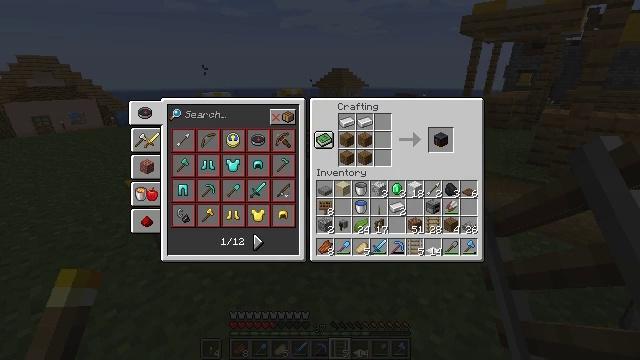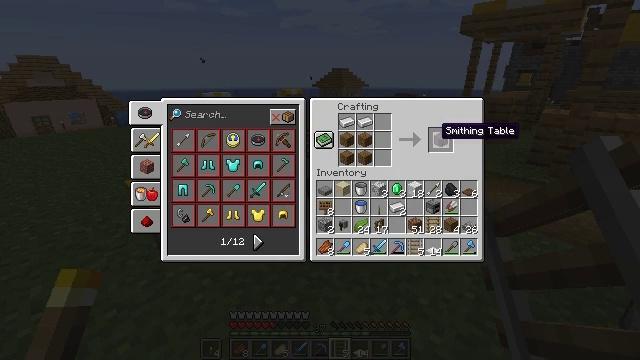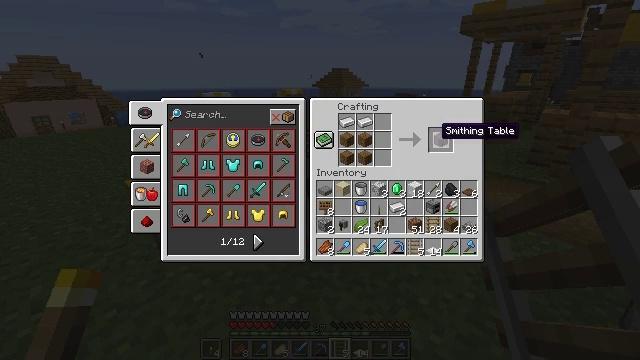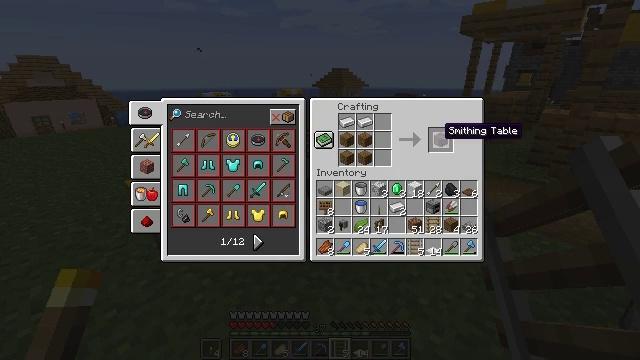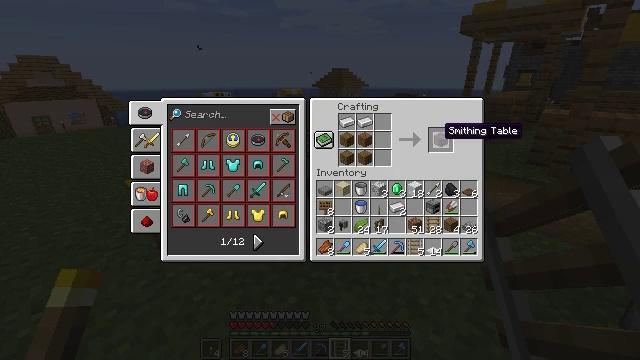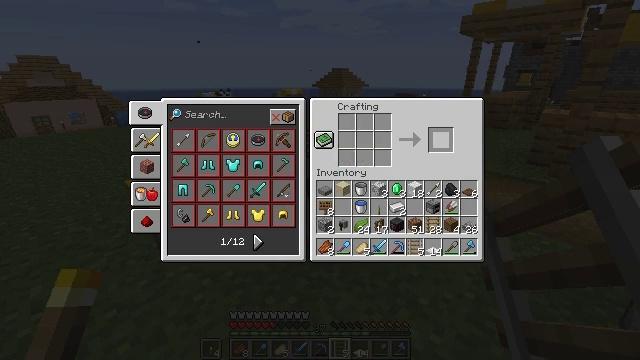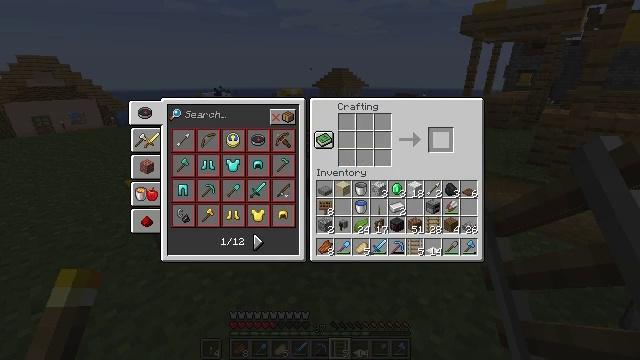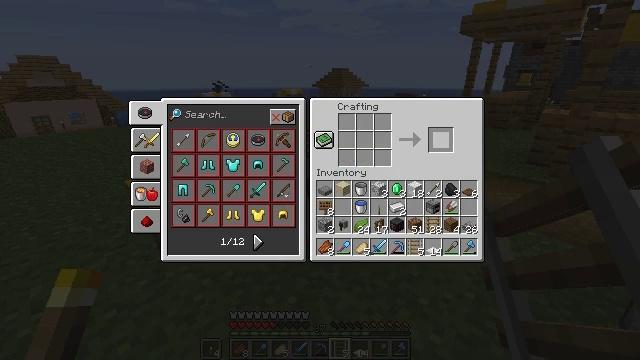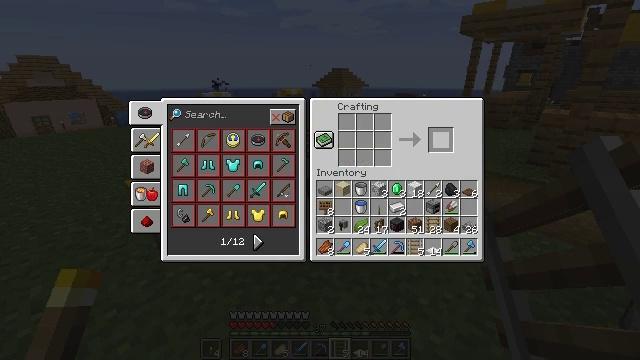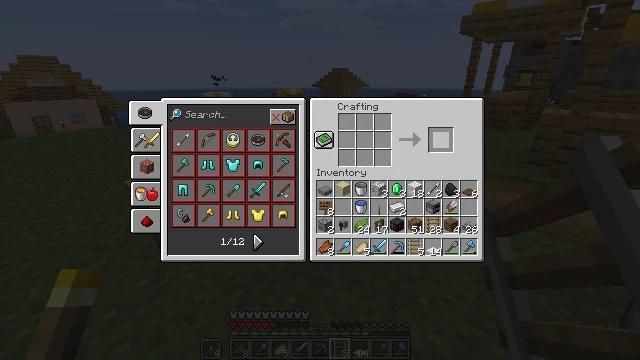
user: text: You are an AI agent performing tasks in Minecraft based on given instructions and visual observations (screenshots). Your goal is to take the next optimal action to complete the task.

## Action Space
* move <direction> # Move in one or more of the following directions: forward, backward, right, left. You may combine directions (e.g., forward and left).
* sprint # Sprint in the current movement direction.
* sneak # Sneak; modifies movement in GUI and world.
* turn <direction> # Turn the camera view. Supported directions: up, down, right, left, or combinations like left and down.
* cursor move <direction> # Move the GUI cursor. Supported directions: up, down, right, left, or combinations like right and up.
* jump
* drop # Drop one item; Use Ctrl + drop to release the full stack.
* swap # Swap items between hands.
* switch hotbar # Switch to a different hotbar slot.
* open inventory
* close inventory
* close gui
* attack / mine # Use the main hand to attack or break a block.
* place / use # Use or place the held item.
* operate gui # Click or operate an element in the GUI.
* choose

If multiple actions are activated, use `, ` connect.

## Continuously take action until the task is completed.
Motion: motion action
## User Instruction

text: Craft a smithing table.
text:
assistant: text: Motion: sneak
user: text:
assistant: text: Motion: sneak
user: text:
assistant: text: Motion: sneak
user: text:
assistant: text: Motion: sneak
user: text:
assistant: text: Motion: sneak, operate gui
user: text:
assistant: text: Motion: sneak, operate gui
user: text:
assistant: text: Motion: sneak
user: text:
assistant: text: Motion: sneak
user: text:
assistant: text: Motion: sneak
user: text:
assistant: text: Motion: sneak